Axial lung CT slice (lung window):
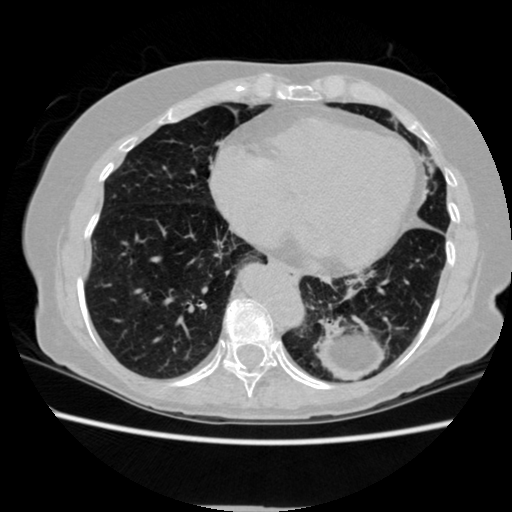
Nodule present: no